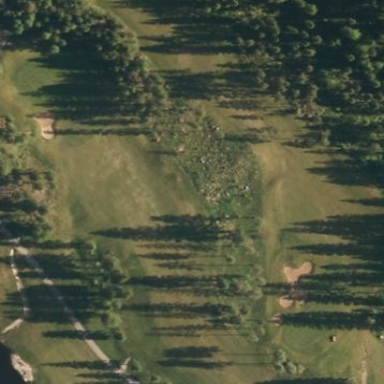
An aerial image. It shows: Area with grass used as rough in golf course.